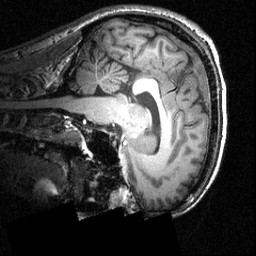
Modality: T1w
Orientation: sagittal
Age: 22
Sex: male
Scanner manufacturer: siemens
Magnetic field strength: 3.951 T
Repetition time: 1.5 s
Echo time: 0.00335 s